Field crop: maize
Growth stage: 2
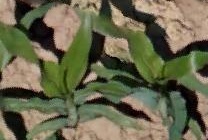
Species: maize